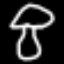
Label: mushroom